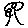
Label: tree